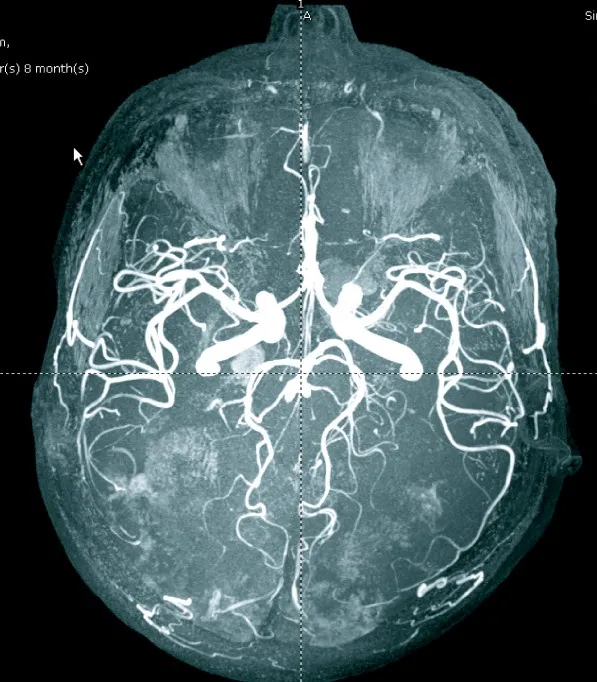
Magnetic resonance angiogram of the brain demonstrating normal patency of bilateral internal carotid arteries, anterior cerebral arteries, middle cerebral arteries, posterior cerebral arteries, and vertebrobasilar arteries.
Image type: radiology (mri)